Field crop: tomato
Growth stage: 2
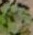
Species: solanum